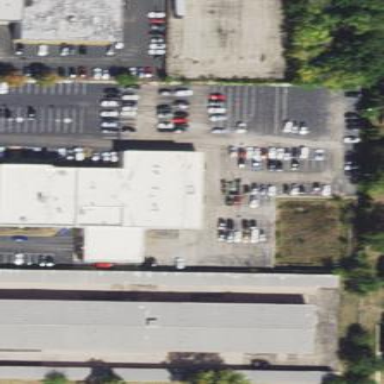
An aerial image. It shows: Retail building with car shop.